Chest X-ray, AP view. Patient: 56 years old, sex F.
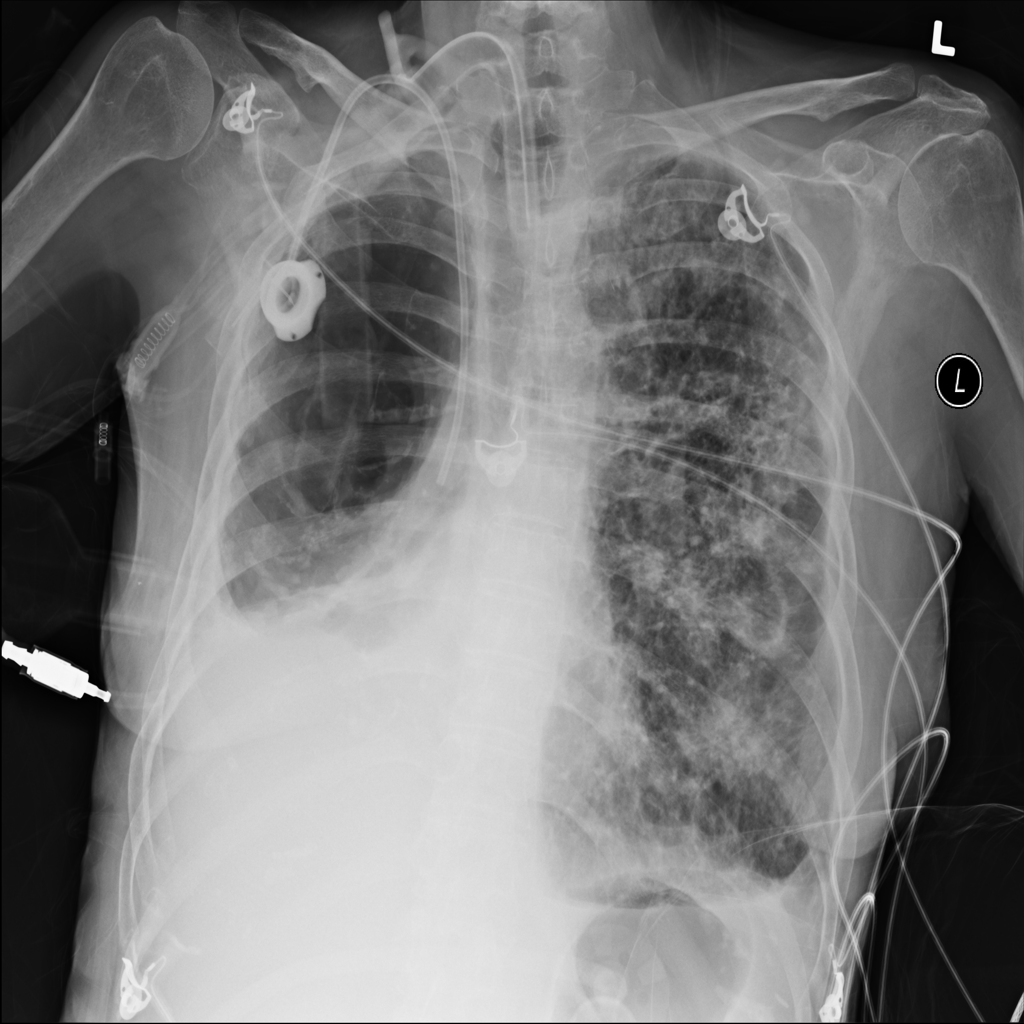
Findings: Consolidation